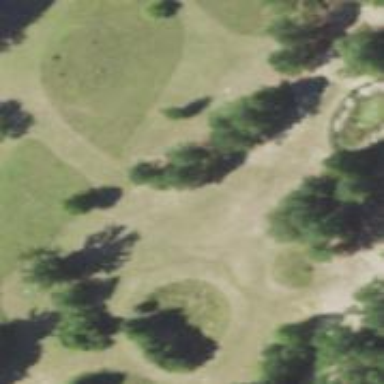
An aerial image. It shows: Disc golf hole.